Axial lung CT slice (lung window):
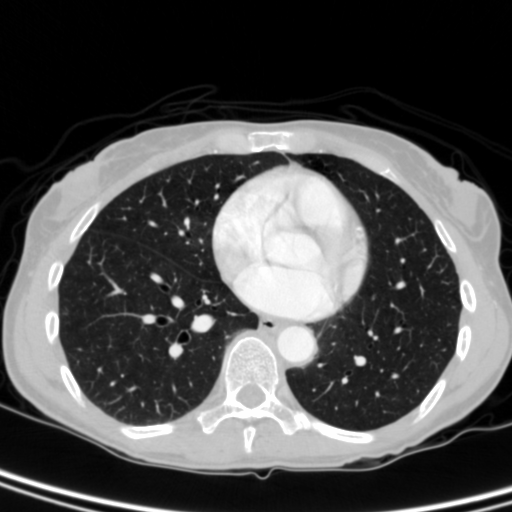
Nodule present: no